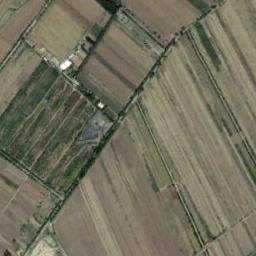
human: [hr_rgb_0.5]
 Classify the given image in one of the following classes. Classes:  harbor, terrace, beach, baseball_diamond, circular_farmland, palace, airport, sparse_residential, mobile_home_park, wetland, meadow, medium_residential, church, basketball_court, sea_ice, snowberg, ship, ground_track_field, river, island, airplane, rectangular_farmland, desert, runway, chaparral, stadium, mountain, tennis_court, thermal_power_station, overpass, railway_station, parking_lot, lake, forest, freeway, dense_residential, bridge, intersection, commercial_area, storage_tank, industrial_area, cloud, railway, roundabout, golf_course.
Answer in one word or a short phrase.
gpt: rectangular_farmland